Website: bh-photo
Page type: customer-info-address
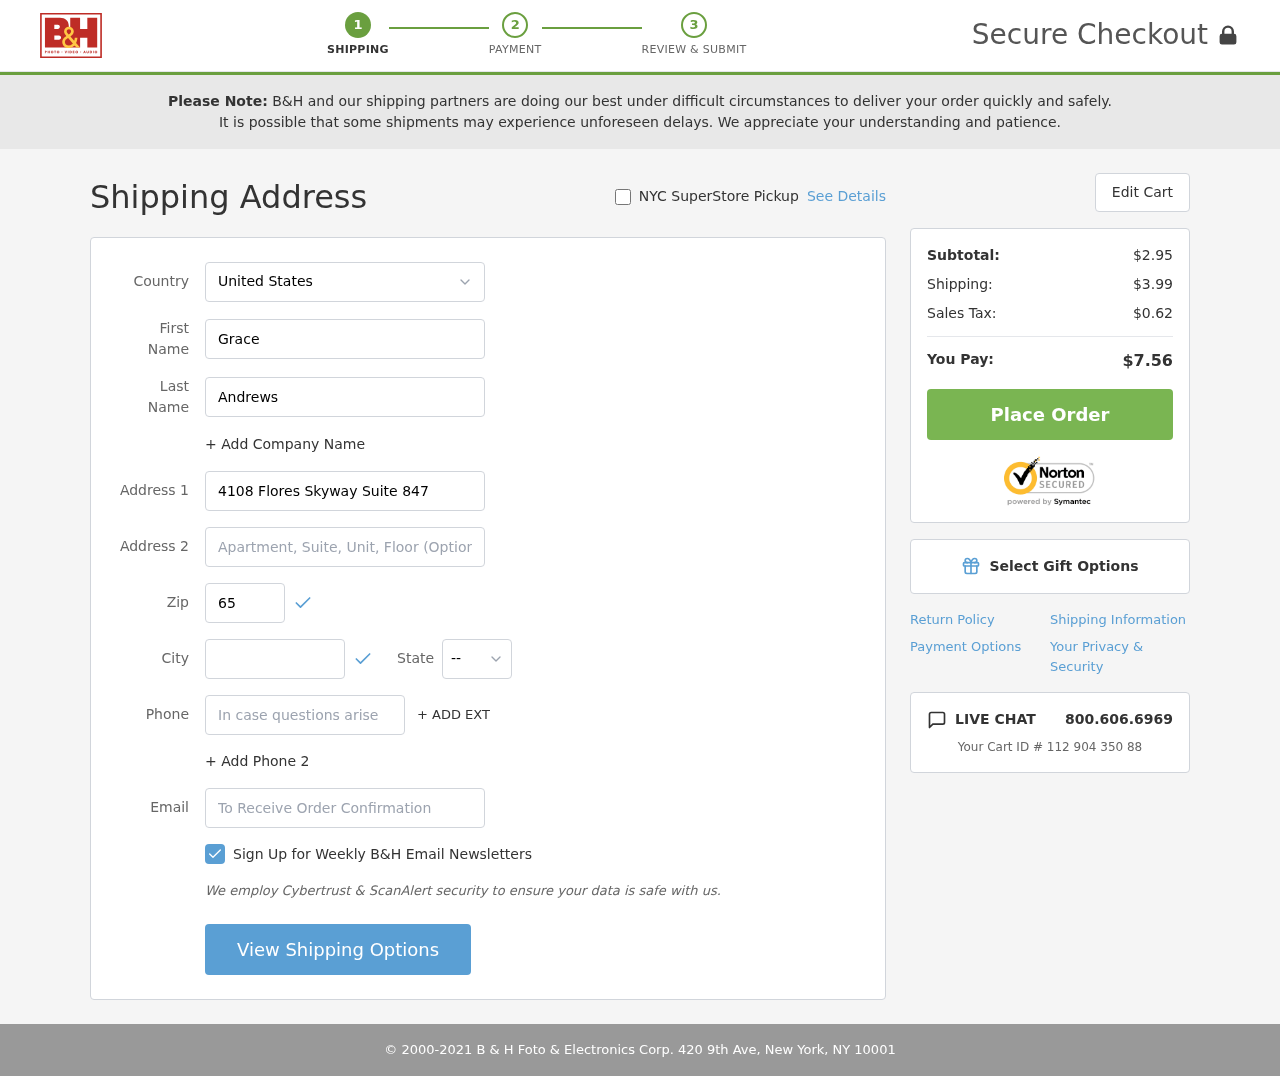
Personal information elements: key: PII_CITY
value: North Mark
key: PII_COUNTRY
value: United States
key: PII_EMAIL
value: grace.andrews@yahoo.com
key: PII_FIRSTNAME
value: Grace
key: PII_LASTNAME
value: Andrews
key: PII_PHONE
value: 9922297934
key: PII_POSTCODE
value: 65281
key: PII_STATE_ABBR
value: AZ
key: PII_STREET
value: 4108 Flores Skyway Suite 847
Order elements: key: ORDER_SUBTOTAL
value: $2.95
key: ORDER_SHIPPING_COST
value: $3.99
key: ORDER_TAX
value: $0.62
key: ORDER_TOTAL
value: $7.56
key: ORDER_ID
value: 112 904 350 88